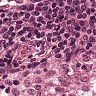
Metastatic tissue present: no